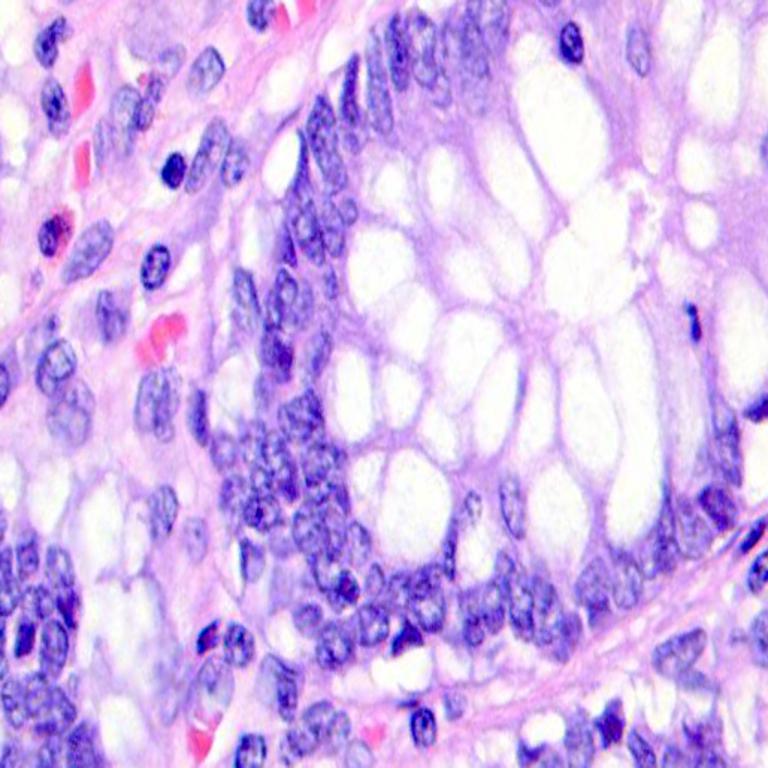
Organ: colon
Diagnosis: benign